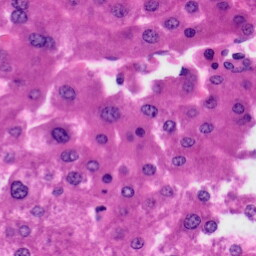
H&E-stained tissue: Liver